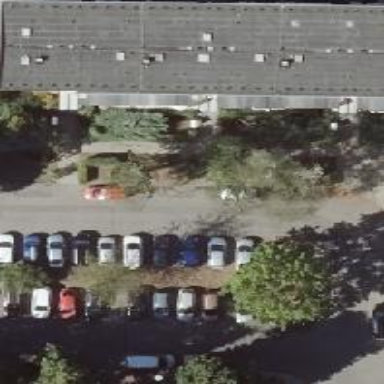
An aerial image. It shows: Sidewalk along the footway.